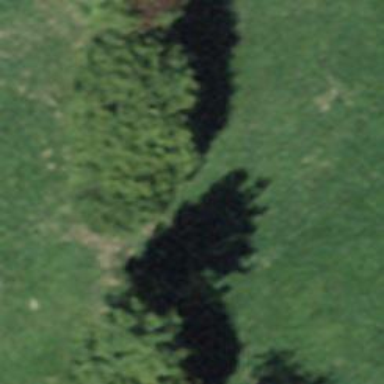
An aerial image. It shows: Row of trees in natural setting.